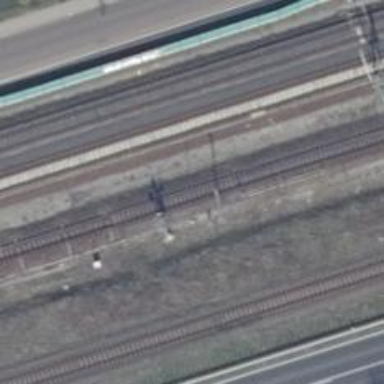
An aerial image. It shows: Railway with electrified contact lines.